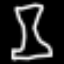
Label: hourglass